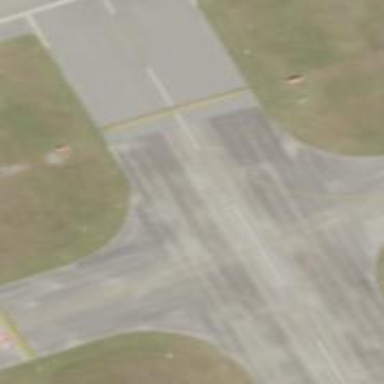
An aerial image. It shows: View of taxiway at the airport.